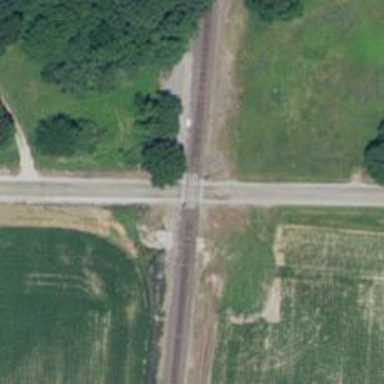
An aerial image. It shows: Railway track.